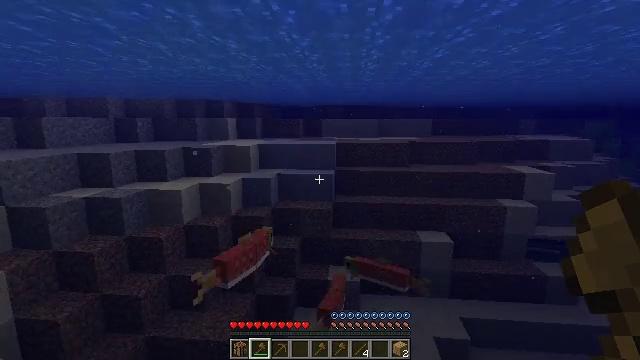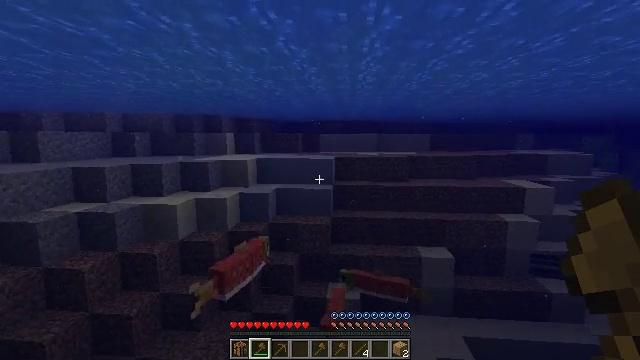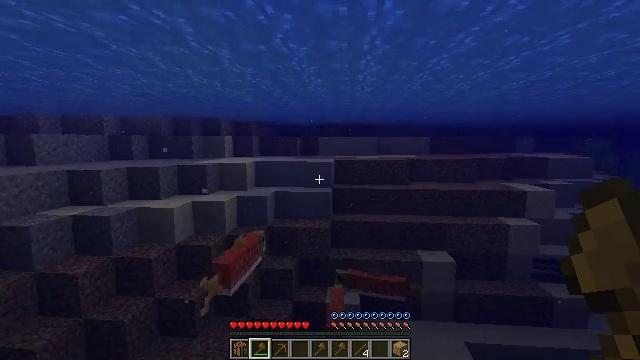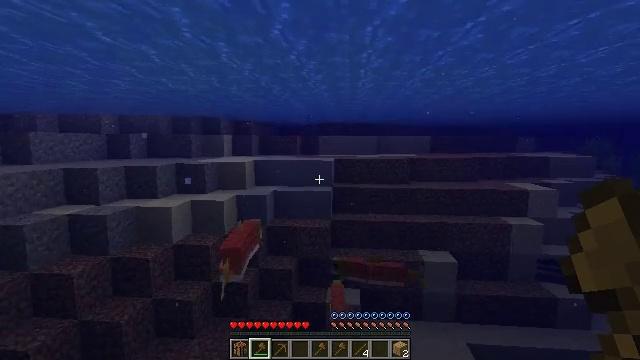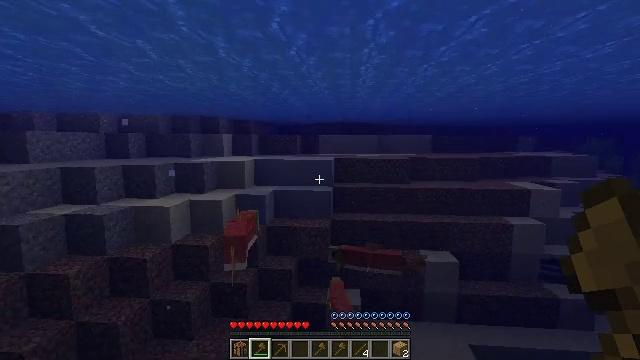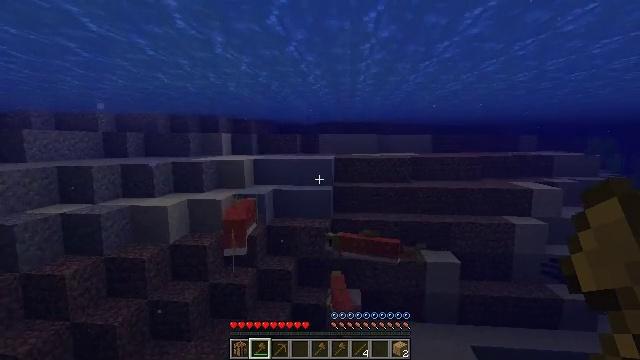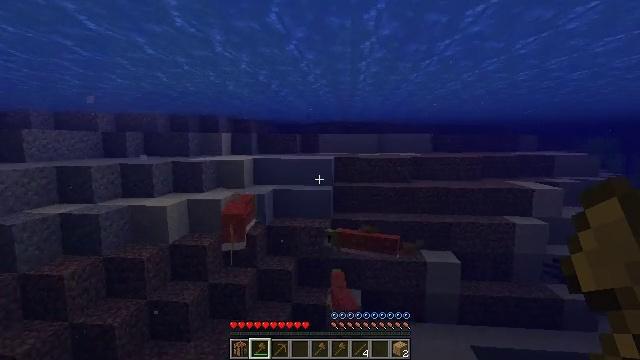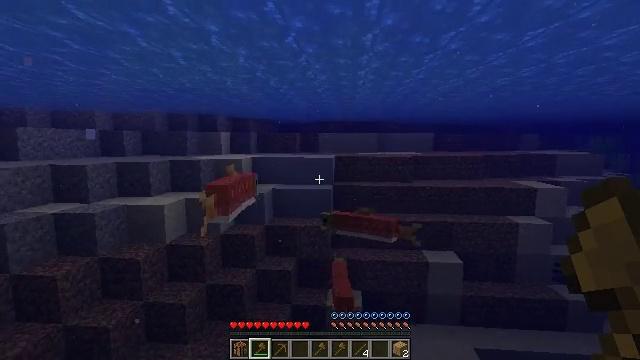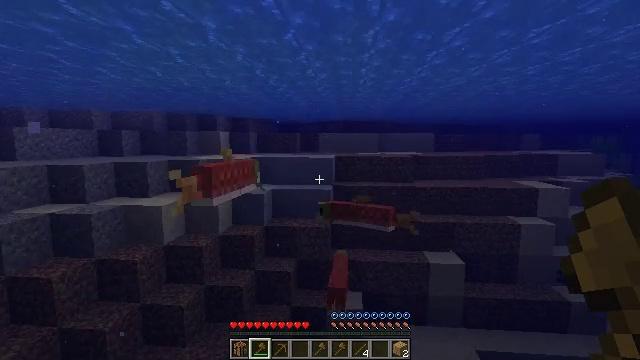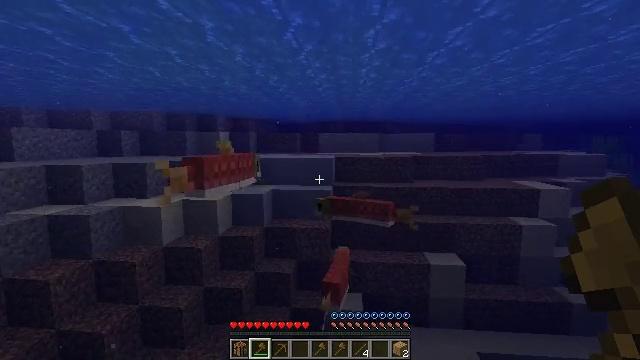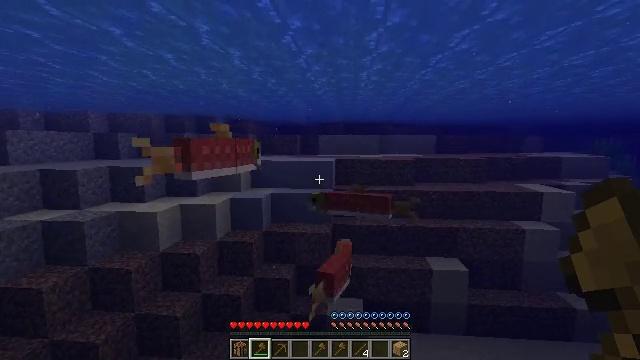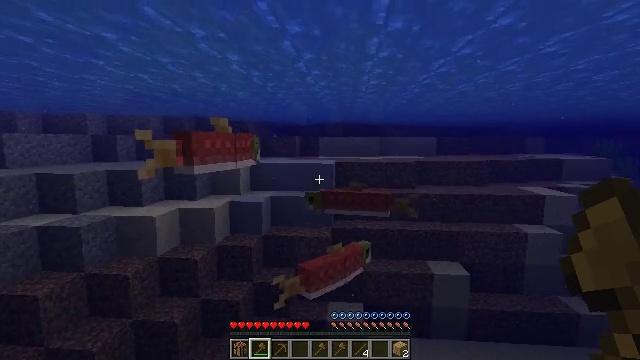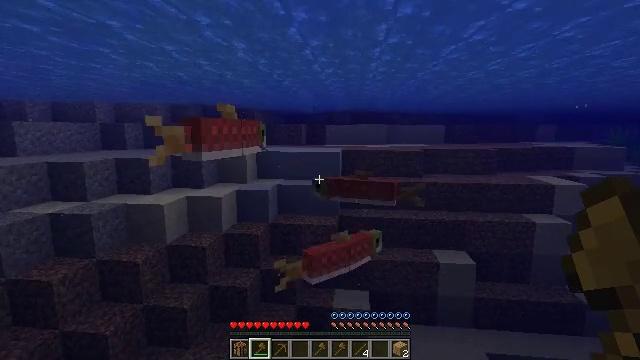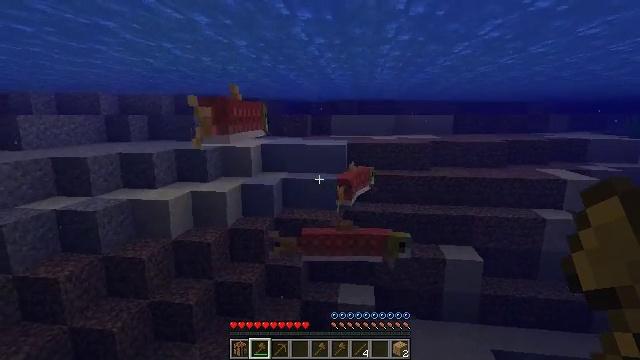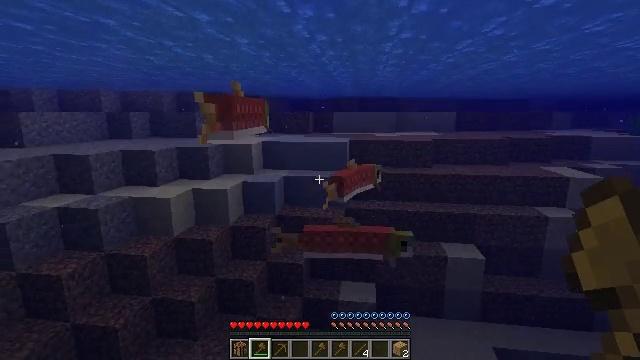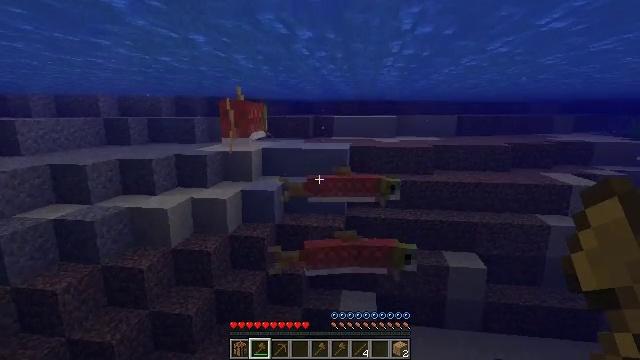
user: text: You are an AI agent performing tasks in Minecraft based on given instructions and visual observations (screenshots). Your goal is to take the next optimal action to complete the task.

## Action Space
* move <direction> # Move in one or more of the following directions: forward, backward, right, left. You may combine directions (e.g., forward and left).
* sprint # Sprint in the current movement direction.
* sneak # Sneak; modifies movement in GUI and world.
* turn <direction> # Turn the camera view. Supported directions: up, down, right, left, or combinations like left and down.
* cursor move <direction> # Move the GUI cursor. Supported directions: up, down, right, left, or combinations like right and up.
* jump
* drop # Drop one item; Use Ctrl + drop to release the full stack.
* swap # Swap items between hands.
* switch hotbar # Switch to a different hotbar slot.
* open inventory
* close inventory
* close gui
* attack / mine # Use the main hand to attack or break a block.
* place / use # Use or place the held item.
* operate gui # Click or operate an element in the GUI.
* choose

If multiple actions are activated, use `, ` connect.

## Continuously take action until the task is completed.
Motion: motion action
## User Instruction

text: Kill aquatic mobs.
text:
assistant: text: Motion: move forward, turn up
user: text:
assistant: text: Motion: move forward
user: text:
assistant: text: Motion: move forward
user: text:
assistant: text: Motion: move forward
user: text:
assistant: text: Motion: move forward
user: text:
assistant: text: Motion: move forward
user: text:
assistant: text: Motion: move forward
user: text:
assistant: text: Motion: move forward, jump
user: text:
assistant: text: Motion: move forward, jump
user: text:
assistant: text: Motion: move forward, jump
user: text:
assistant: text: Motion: move forward, jump
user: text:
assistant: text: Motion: move forward, turn left and down, jump
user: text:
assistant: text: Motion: move forward, turn left and down, jump
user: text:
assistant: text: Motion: move forward, jump
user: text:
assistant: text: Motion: move forward, jump
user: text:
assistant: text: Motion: move forward, jump
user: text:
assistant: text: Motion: move forward, jump
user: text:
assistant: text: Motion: move forward, turn left and down, jump
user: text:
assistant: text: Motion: move forward, turn left and down, jump
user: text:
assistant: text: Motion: move forward, jump
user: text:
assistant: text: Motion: move forward, jump
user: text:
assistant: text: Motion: move forward, jump
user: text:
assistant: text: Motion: move forward, jump
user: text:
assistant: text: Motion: move forward, jump
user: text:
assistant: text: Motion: move forward, jump
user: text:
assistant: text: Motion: move forward, jump
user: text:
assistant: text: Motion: move forward, jump
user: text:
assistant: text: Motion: move forward, jump
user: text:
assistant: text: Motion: move forward, jump
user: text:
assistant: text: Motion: move forward